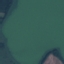
Label: SeaLake